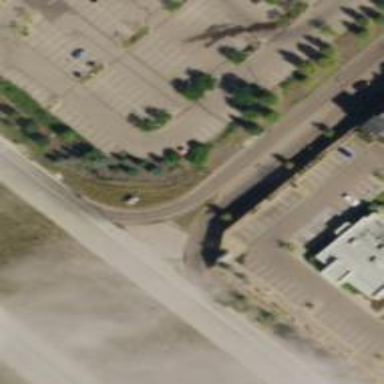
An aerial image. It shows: Asphalt road with primary link designation.